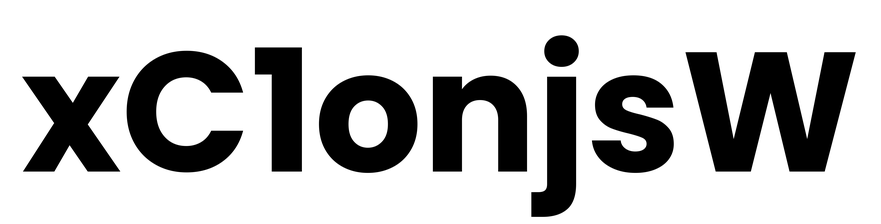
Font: Poppins-Bold